Question: I need to create a dialog that allows user to choose between several rather complex actions. I really like the usability of the windows 7 file replace dialog and I think it would suit my needs very well. Here's a screenshot for reference:

Is it possible to use the controls that were used for windows dialog? If not, how would you recommend creating UI similar to this dialog?
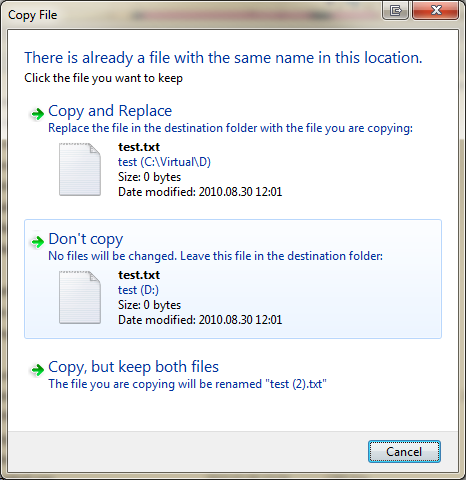
Answer: Seems like this could easily be done with a window containing a few labels for the text and three custom controls - with some images for the arrows and file icons - each of which changes their background image when the user mouses over them - and fires an event the window picks up on when they are clicked. Fairly standard WinForms stuff.
Is there a particular part of the process you need some extra help with? Like, for example, the mouse over?